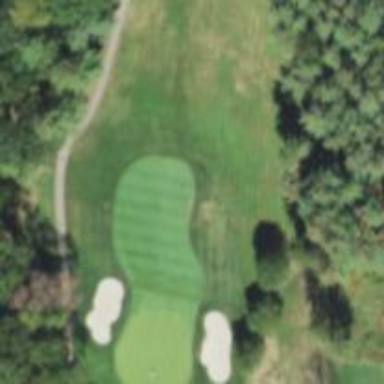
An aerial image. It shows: Path for both roads and golfers.